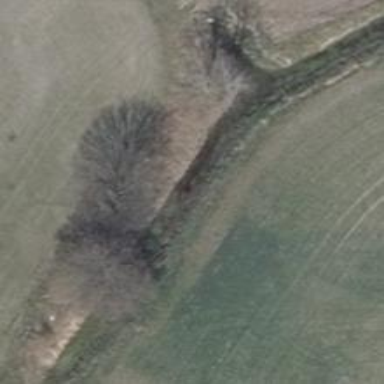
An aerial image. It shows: Row of deciduous broadleaved trees.